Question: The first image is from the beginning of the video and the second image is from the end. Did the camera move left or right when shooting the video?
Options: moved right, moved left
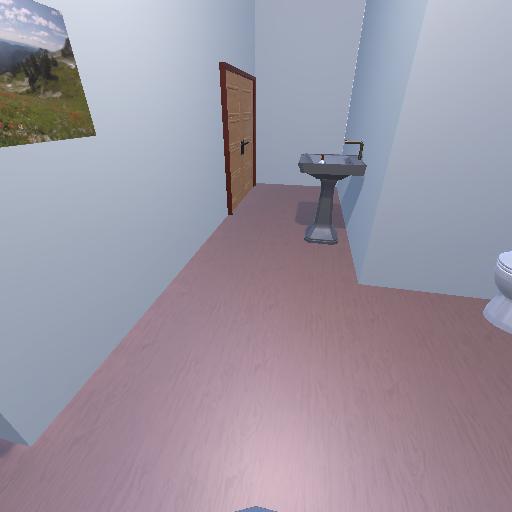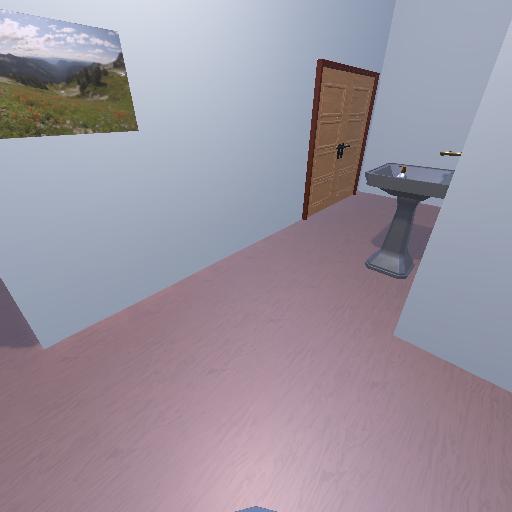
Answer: moved right